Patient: sex M, age 37
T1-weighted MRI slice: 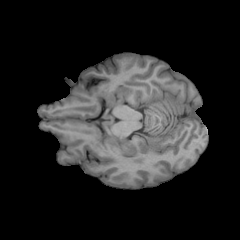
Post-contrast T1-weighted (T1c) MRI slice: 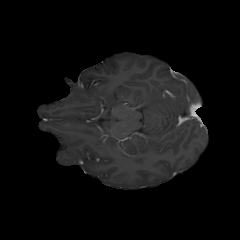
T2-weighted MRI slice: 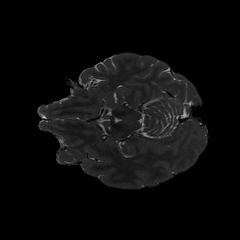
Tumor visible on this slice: no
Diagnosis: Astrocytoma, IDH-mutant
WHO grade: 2